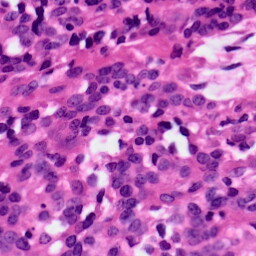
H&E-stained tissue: Ovarian